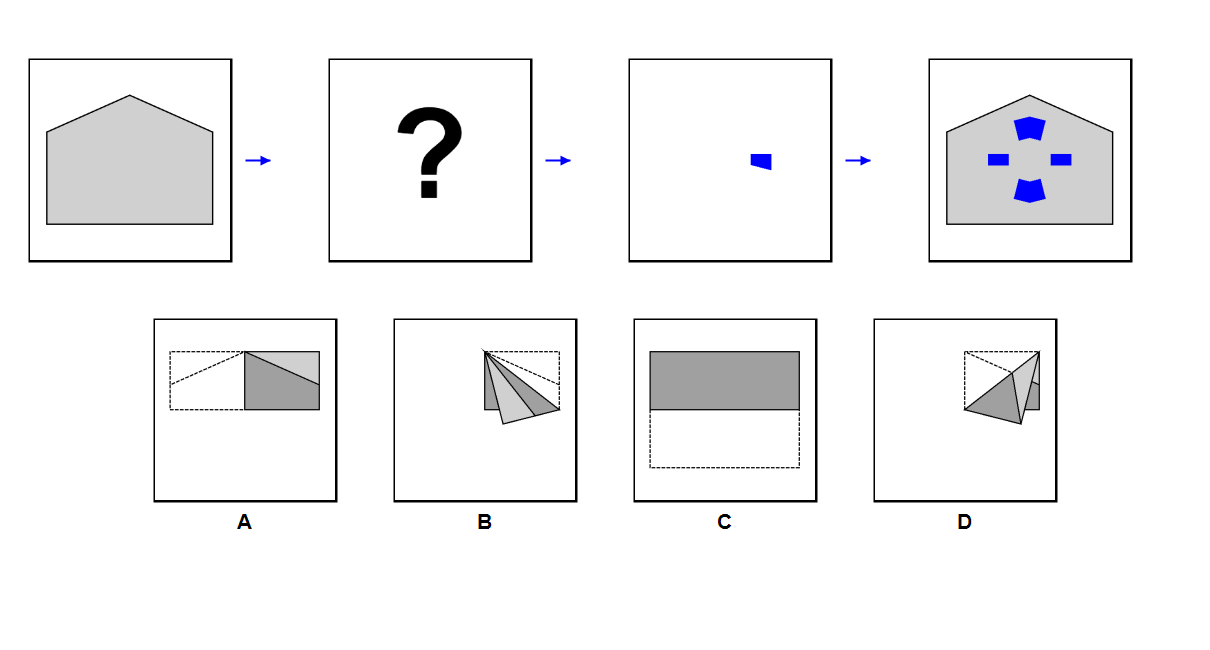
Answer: B